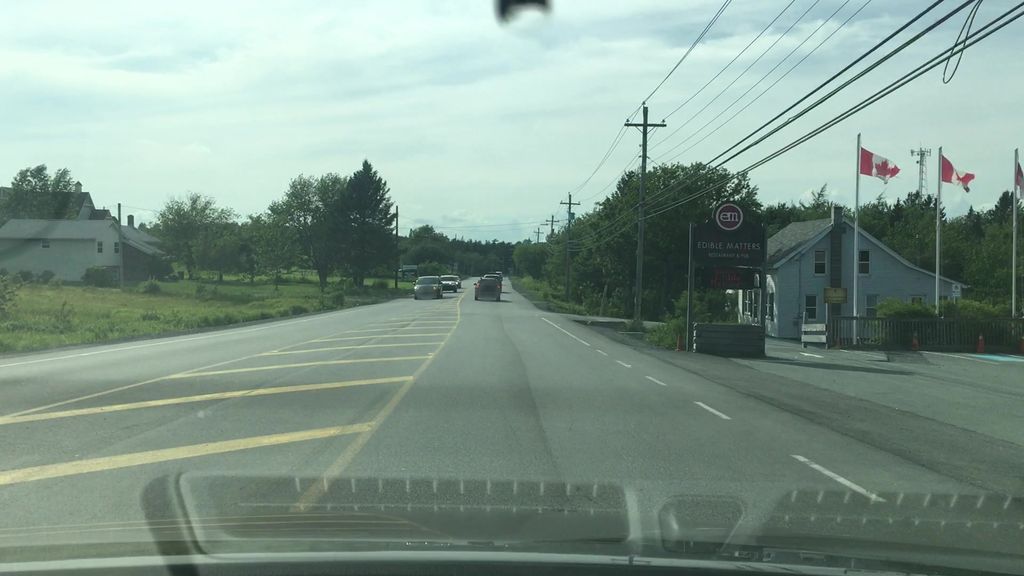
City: halifax